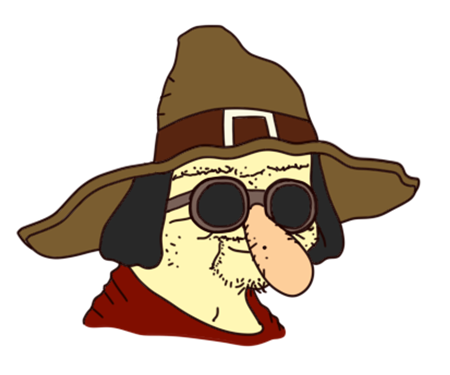
Label: 5_Boomer